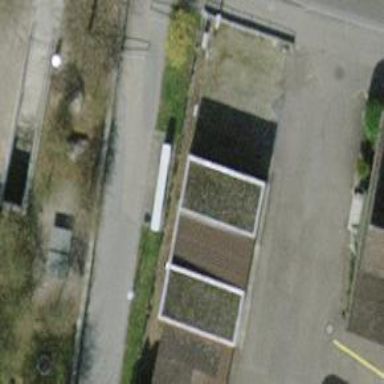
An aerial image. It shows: Group of garages.